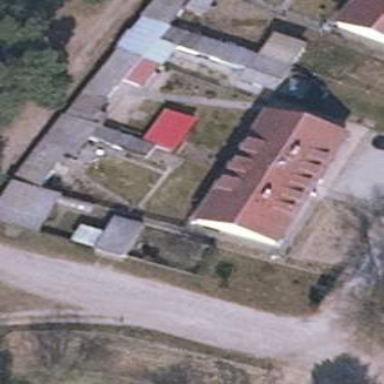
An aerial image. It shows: Building with gabled roof.